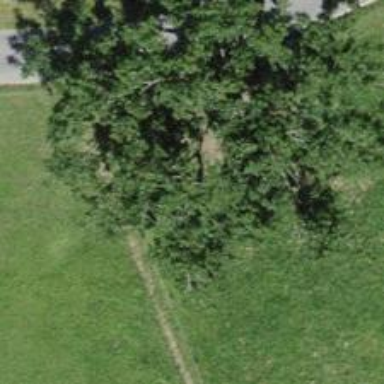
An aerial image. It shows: Avenue lined with deciduous broadleaved trees.